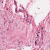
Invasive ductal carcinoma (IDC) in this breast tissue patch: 0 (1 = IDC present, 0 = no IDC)